Question: I'm trying to make a distributed recursive ray tracer. I have a Vector3d object (that represents perfect / ideal reflections), and I want to create a random transformation on it so that I get new vectors that are offset from the original vector by an angle.
Sort of like this:

I think the right approach is to somehow project the vector to the X-axis, rotate along the y axis by the random angle, then rotate along the x axis, and do the inverse projection. I'm not sure what the matrices would be for these transformations.
(Basically, I want to create the same matrix as OpenGL's glRotated(), without manually entering in the gigantic formula for each element of the matrix)
Thanks!
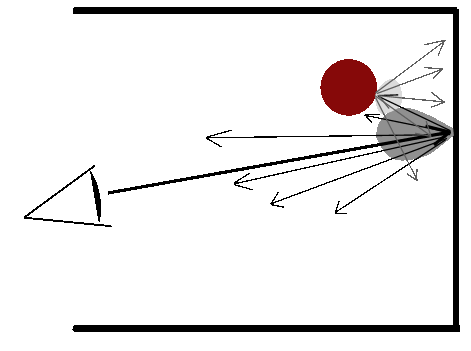
Answer: Stumbled across <URL>, which may offer a simpler way of calculating the matrix. Wikipedia says it eliminates the need for the matrix exponent which sounds impressive.
Three other methods are <URL> of the fewest symbols.